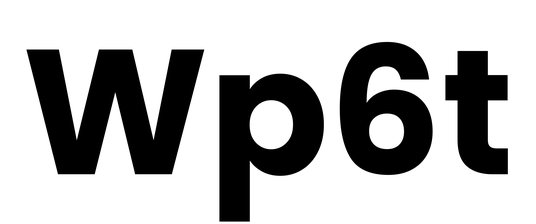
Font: Poppins-Bold